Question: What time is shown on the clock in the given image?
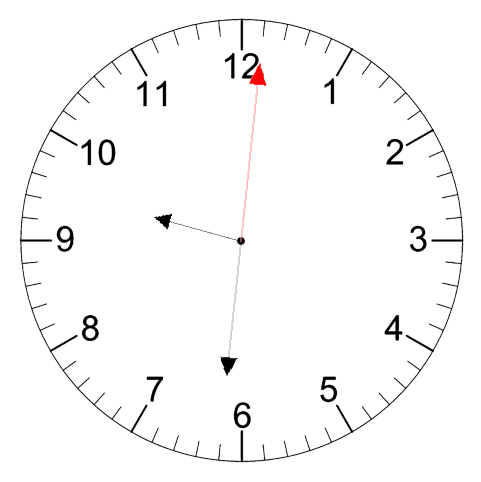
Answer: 09:31:01